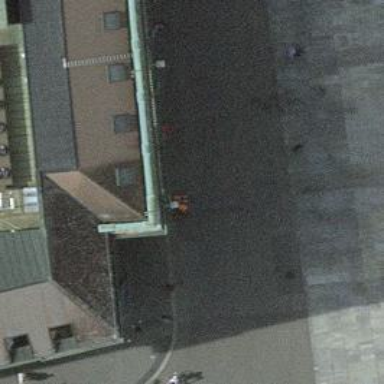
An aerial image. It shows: Sidewalk with covered arcade.